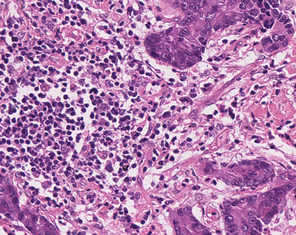
Tumor epithelial tissue: yes
Tumor-associated stroma tissue: yes
Normal tissue: no